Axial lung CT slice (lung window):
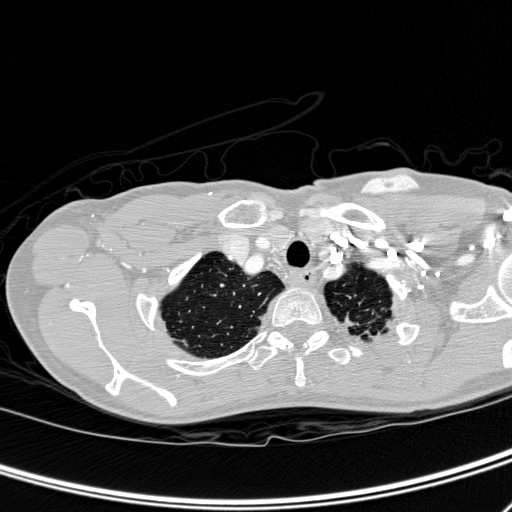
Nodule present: no